Fundus camera: zeiss
Shooting center: fovea
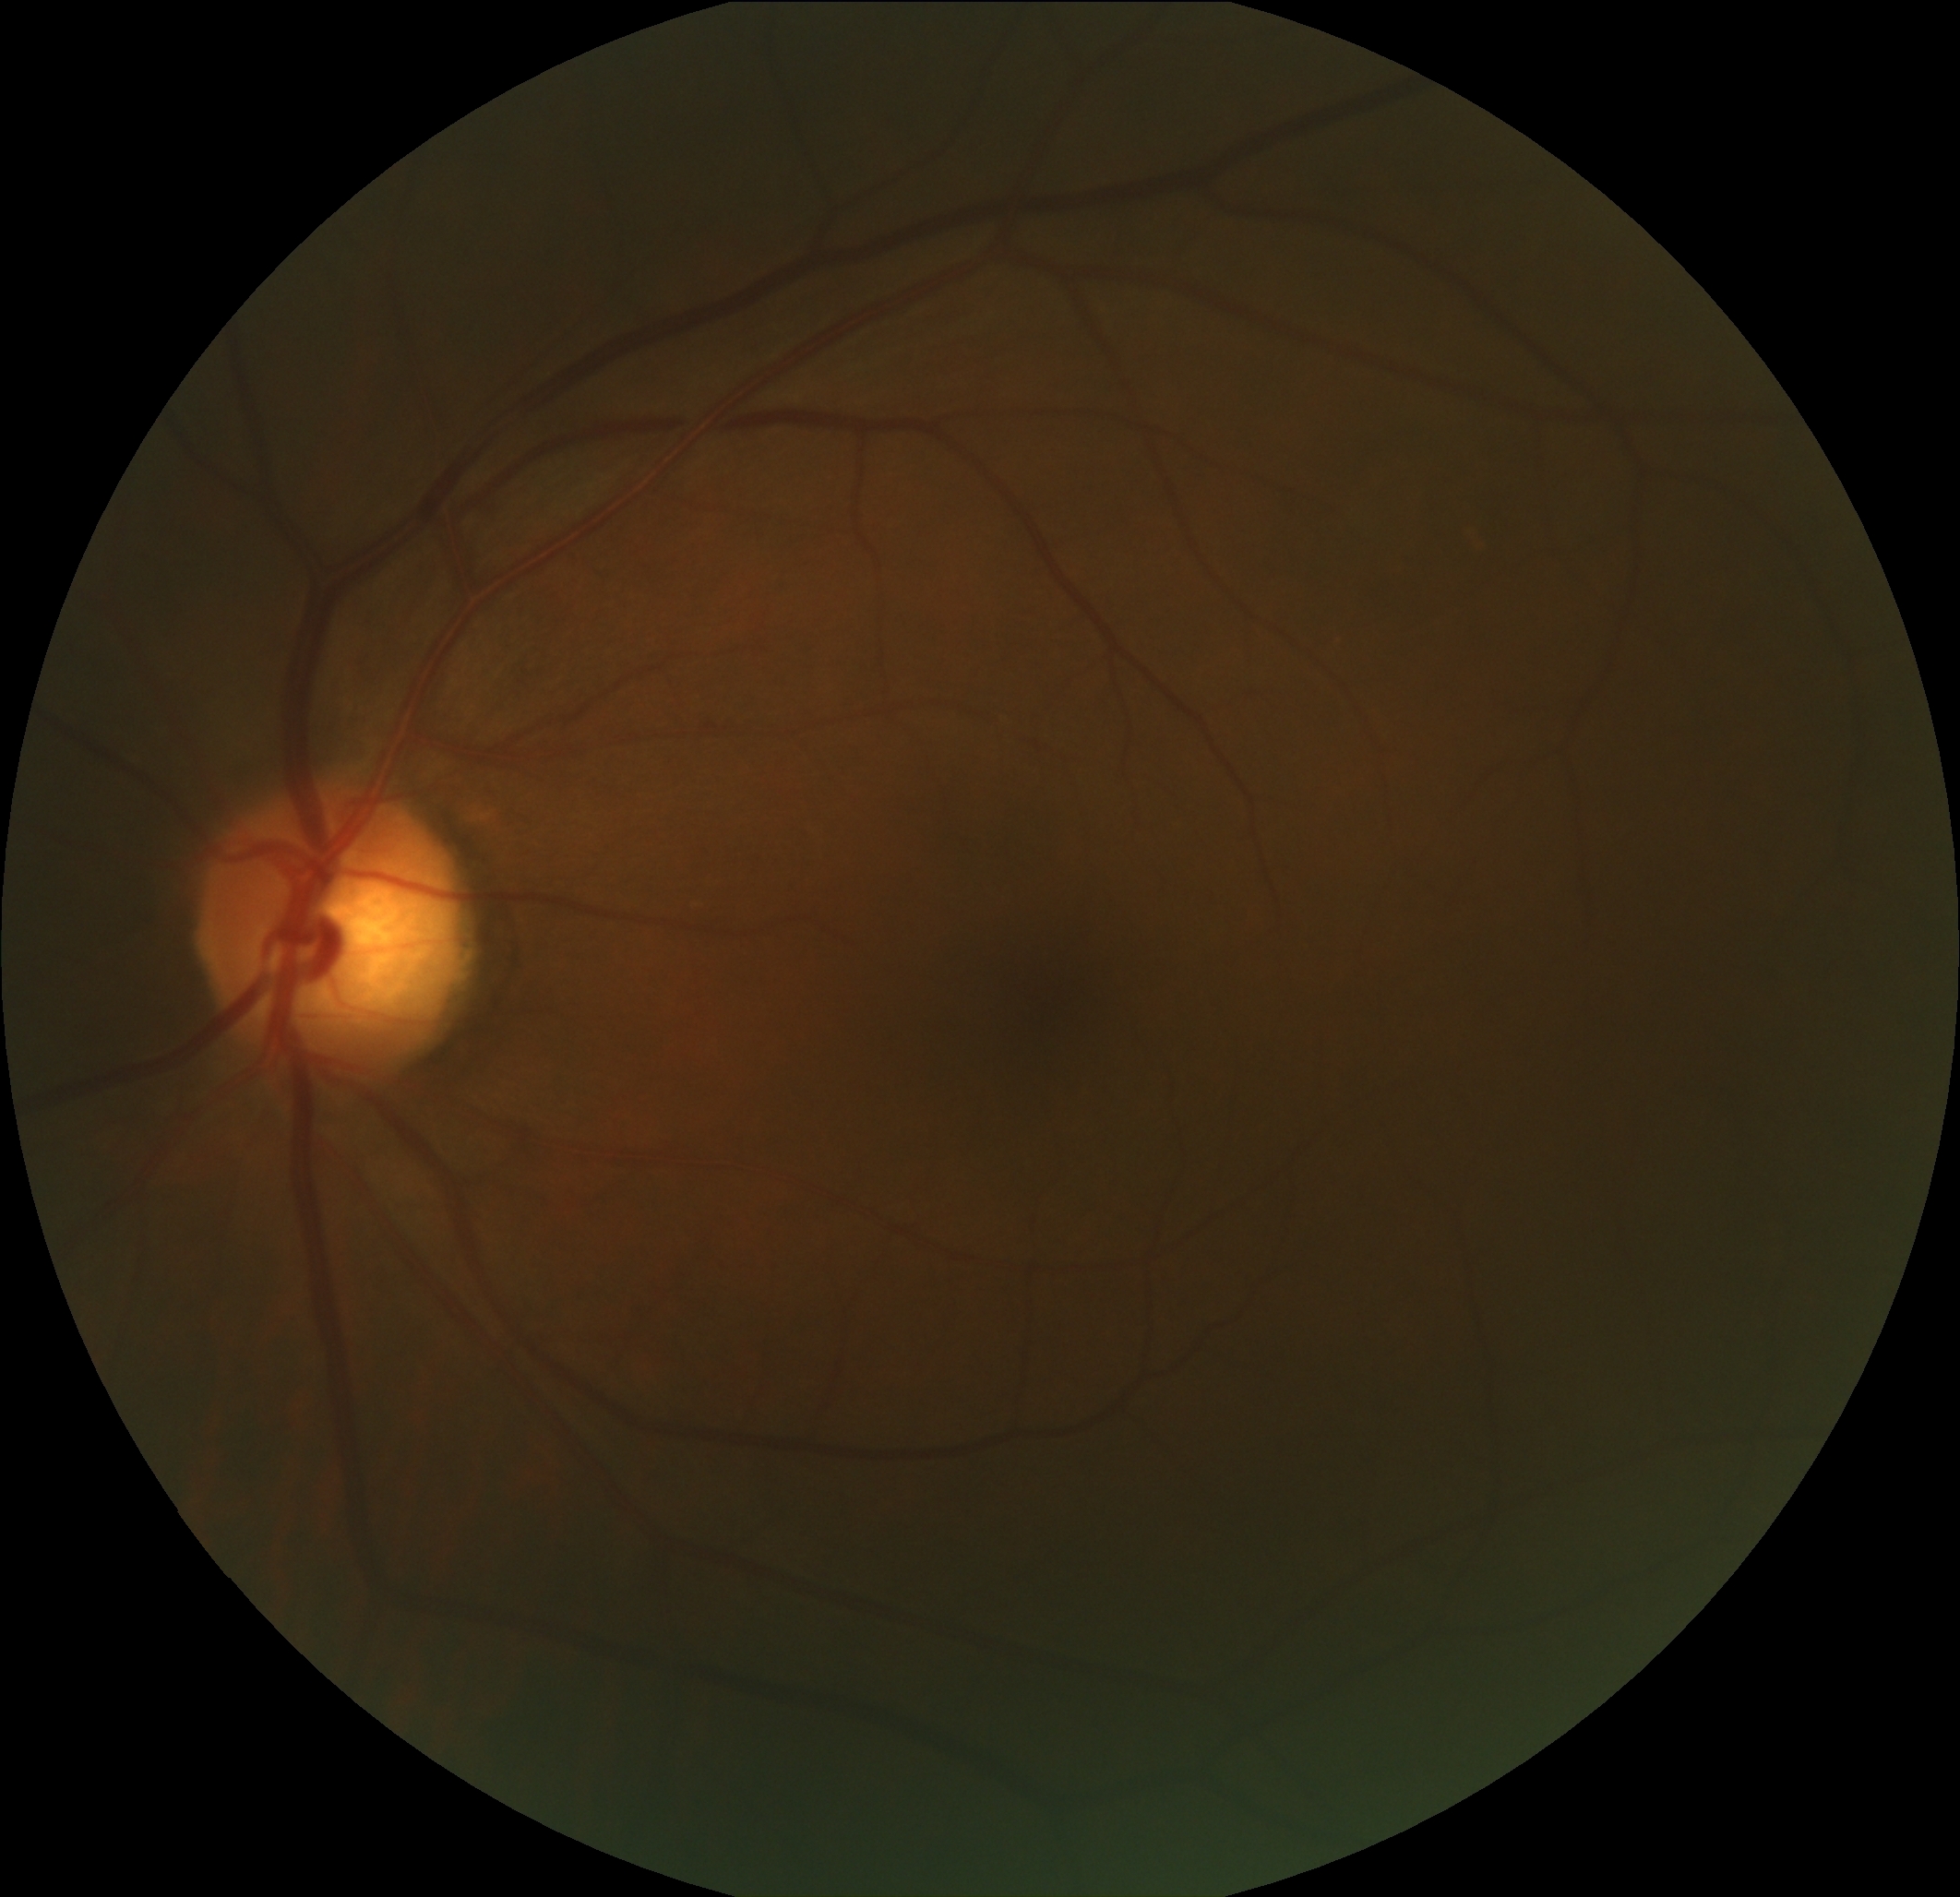
Pathologic myopia: no
Patchy retinal atrophy: present
Retinal detachment: absent